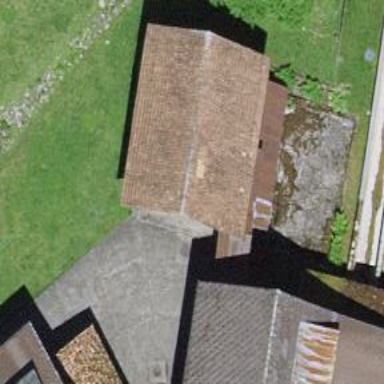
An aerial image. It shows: Garage building.